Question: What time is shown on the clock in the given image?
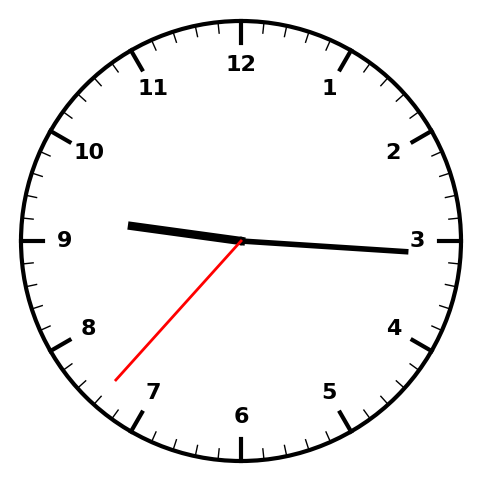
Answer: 09:15:37